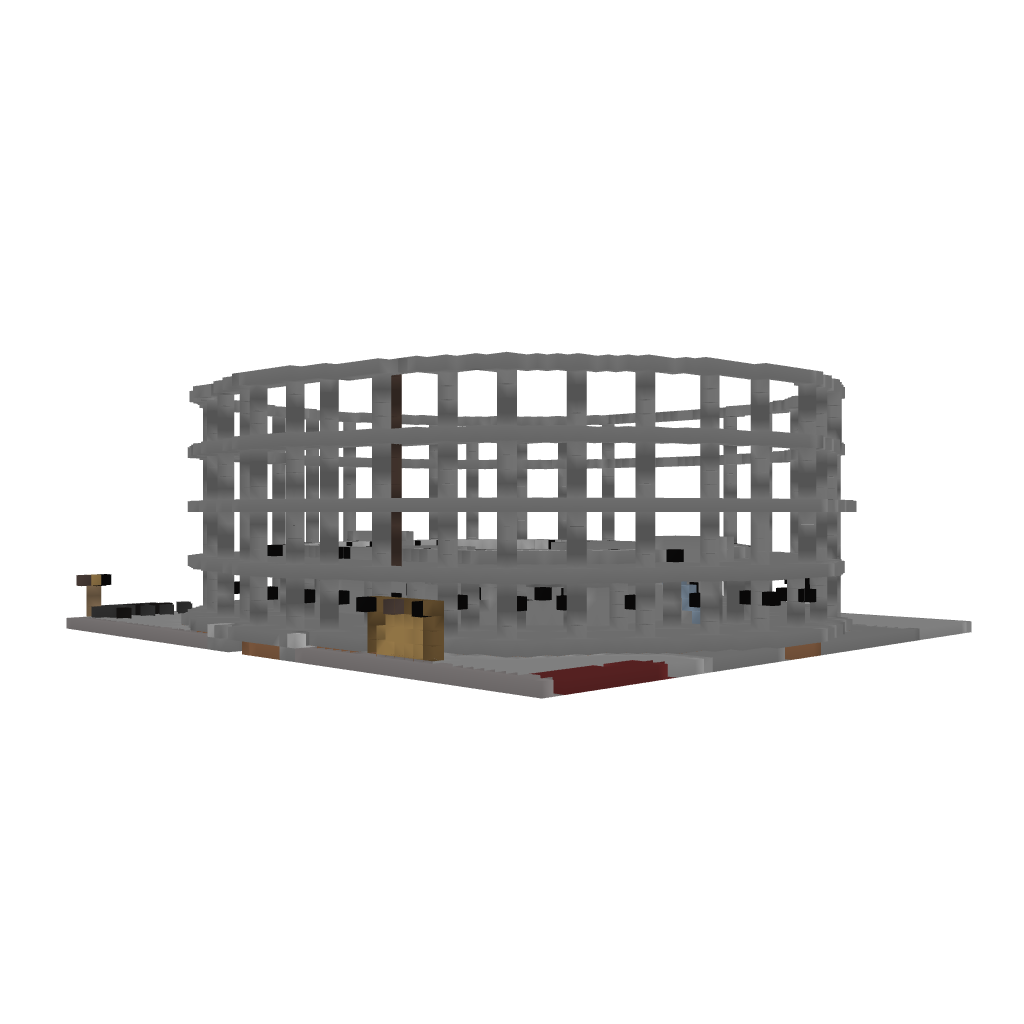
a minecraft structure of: Coliseum